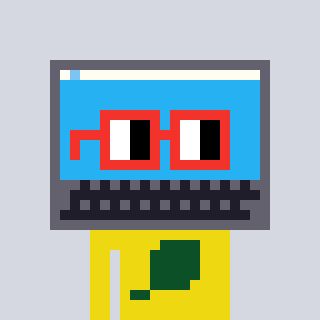
a pixel art character with square red glasses, a laptop-shaped head and a yellow-colored body on a cool background